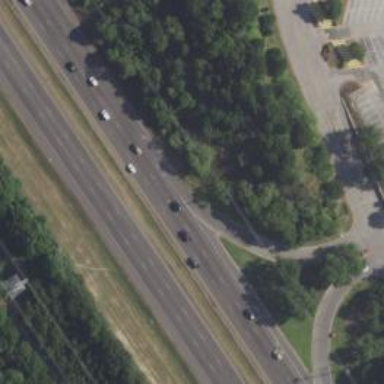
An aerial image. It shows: Expressway with asphalt surface categorized as trunk highway.